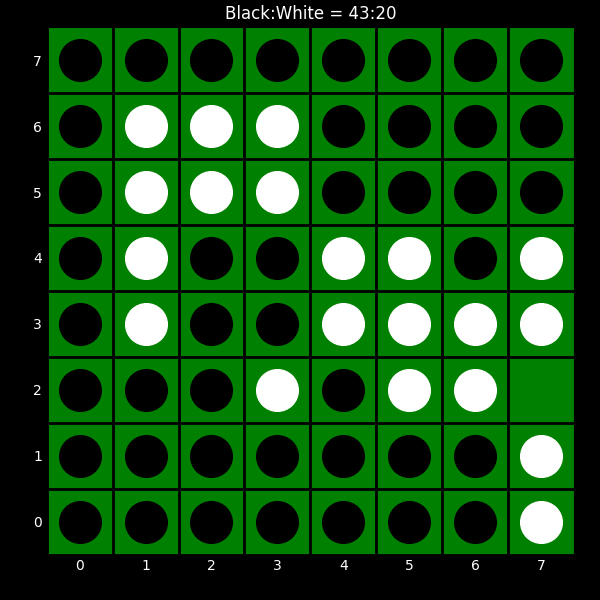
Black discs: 43
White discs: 20